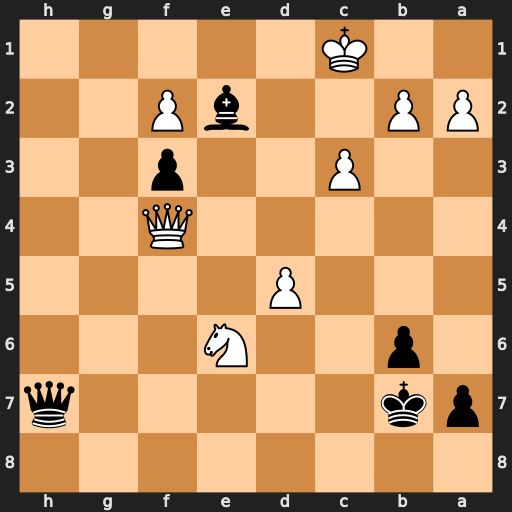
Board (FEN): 8/pk5q/1p2N3/3P4/5Q2/2P2p2/PP2bP2/2K5
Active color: b
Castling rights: -
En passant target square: -
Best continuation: Qh1+ Kd2 Qd1+ Ke3 Qd3#